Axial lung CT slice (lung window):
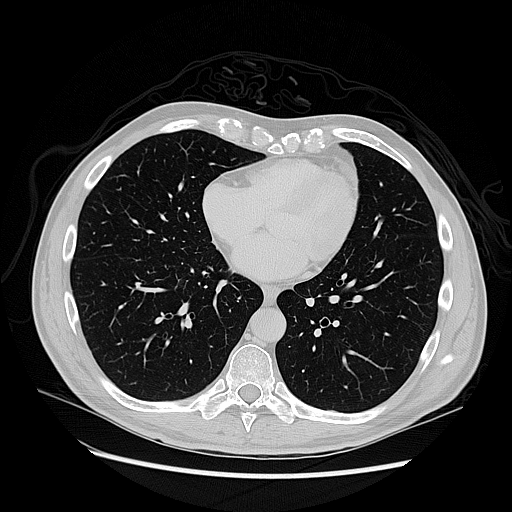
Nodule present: no